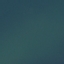
Label: SeaLake